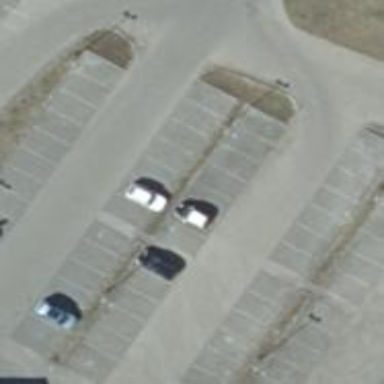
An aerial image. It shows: Parking area with surface.